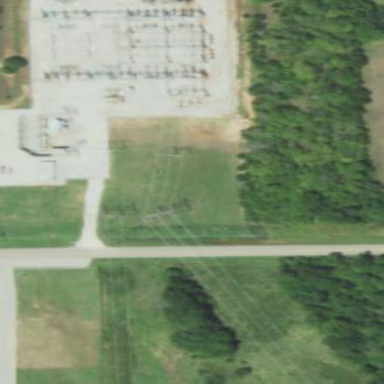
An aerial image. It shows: Power substation.